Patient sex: F
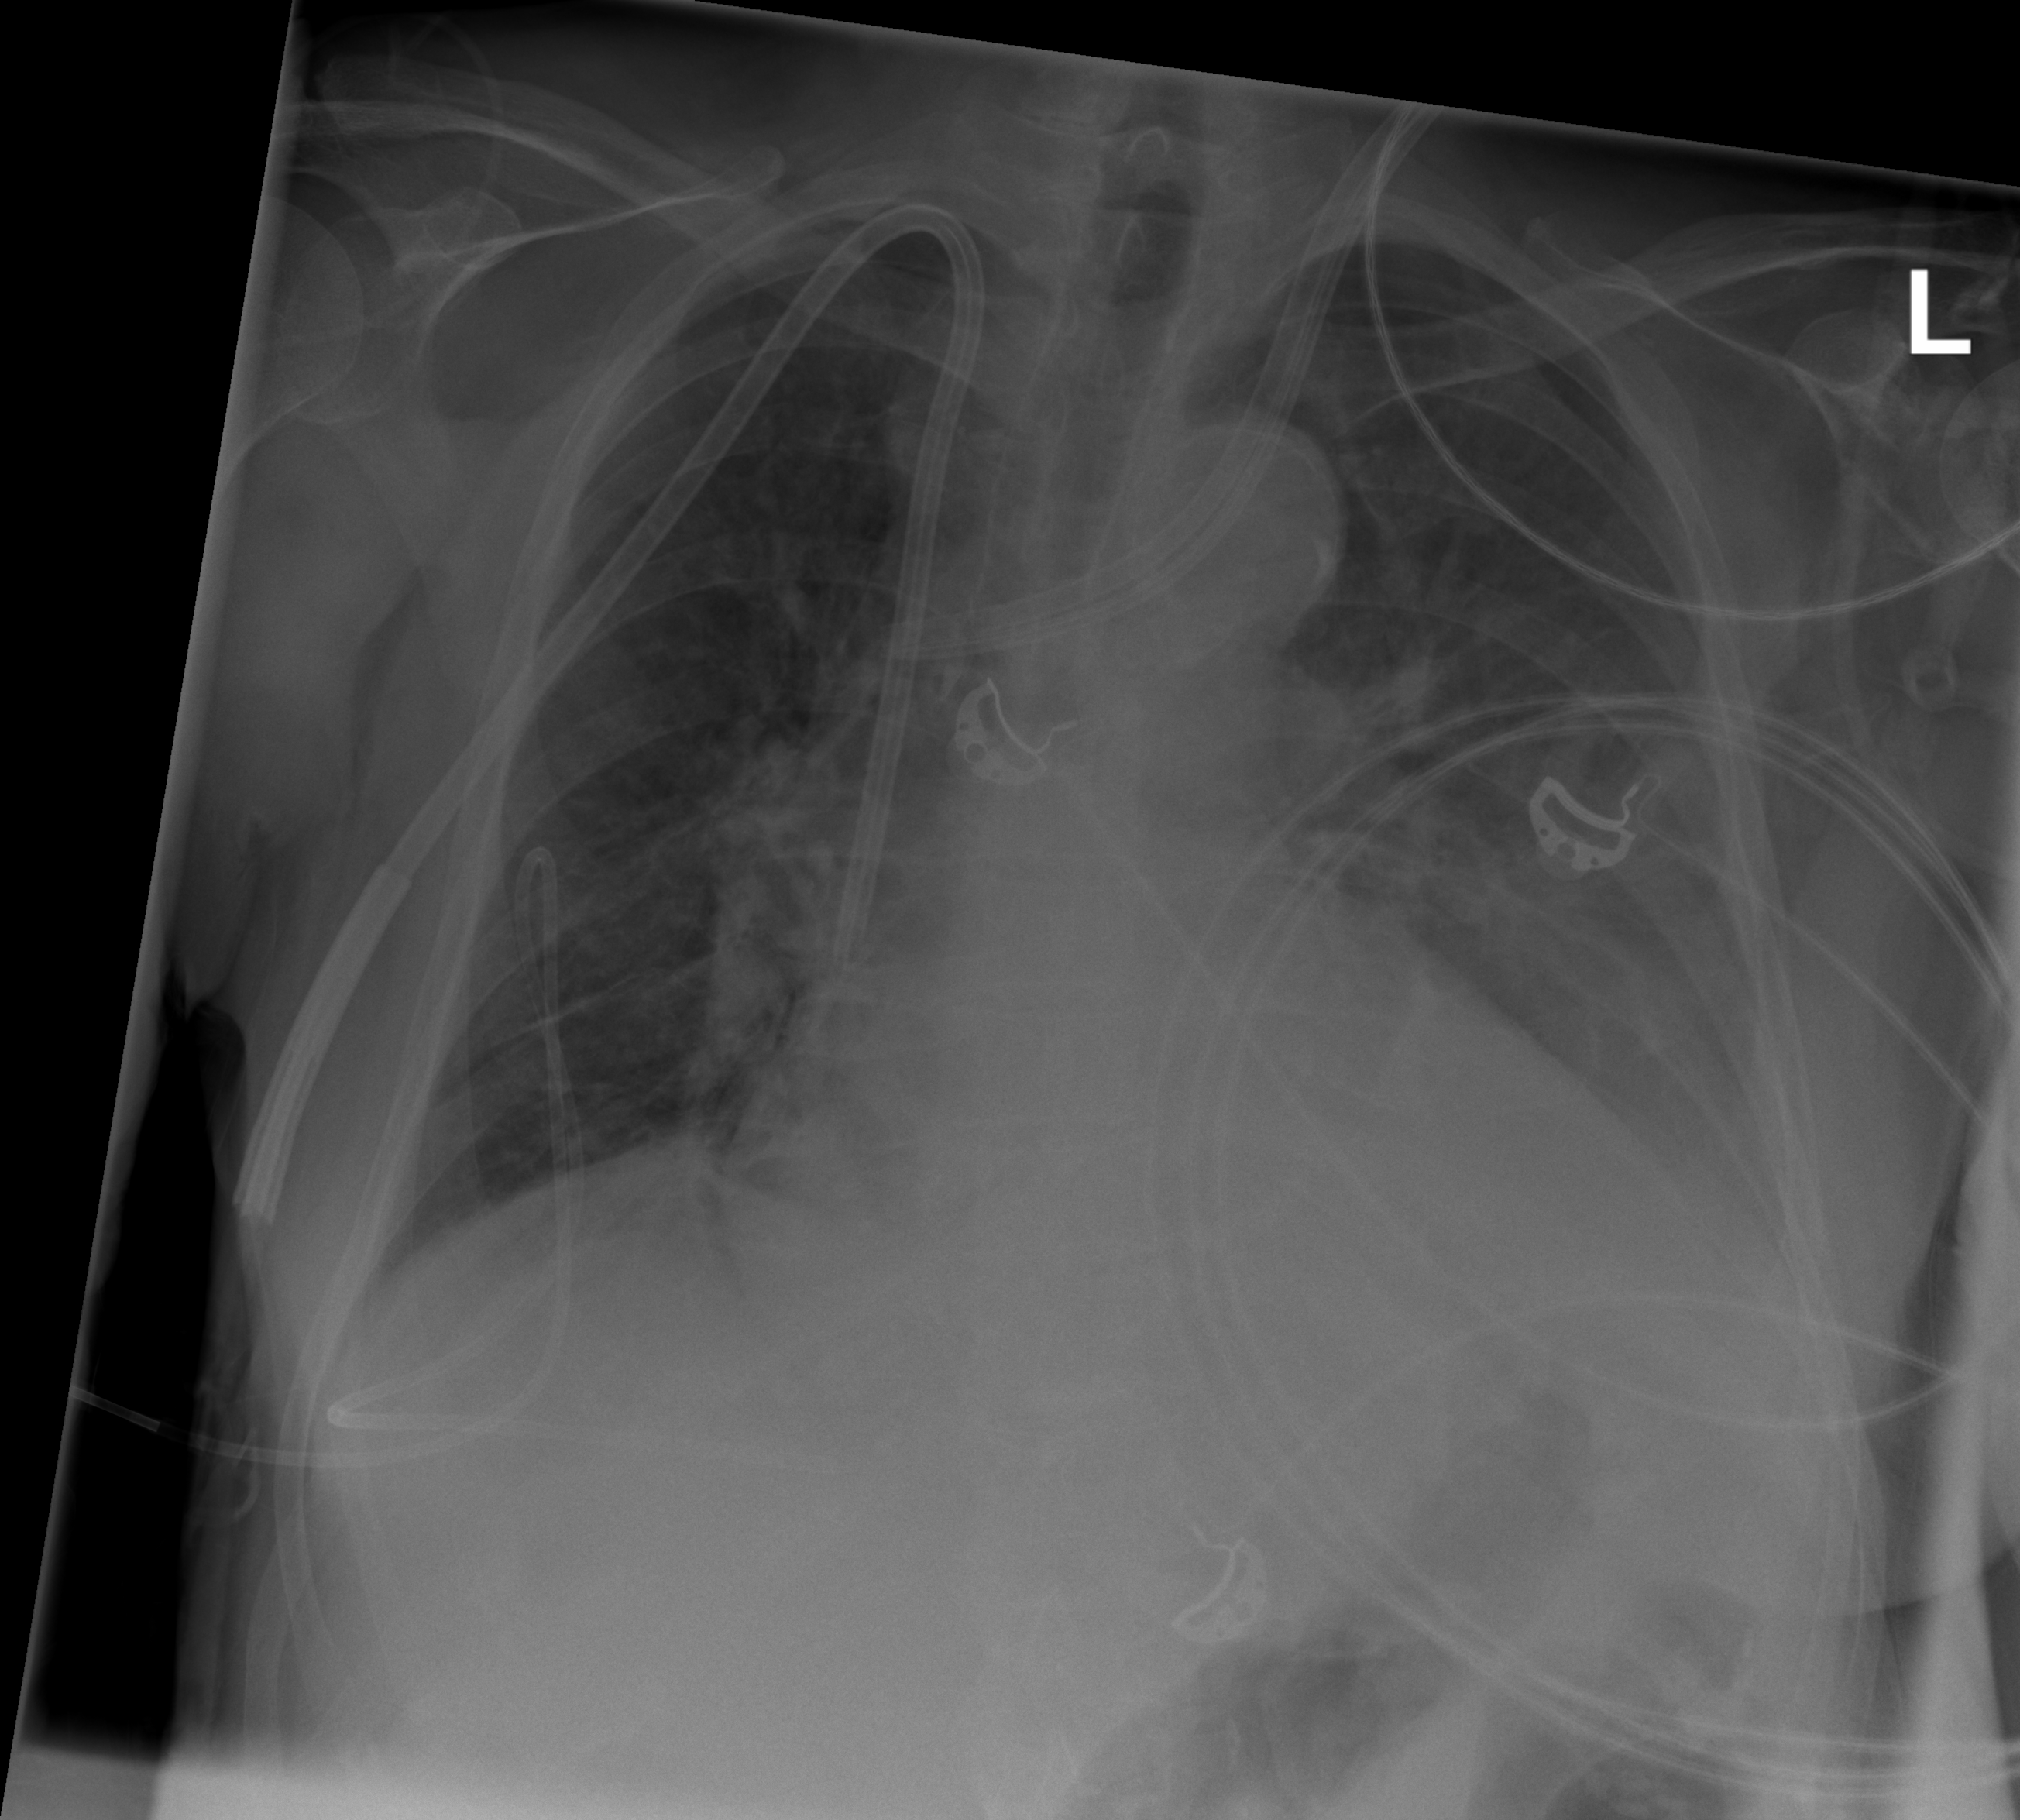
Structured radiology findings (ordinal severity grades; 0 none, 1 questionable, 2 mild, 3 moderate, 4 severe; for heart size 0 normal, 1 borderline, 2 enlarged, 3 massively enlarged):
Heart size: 2
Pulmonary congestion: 0
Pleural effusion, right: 1
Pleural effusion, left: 2
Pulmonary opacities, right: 2
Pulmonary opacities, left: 2
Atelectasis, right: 2
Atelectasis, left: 2